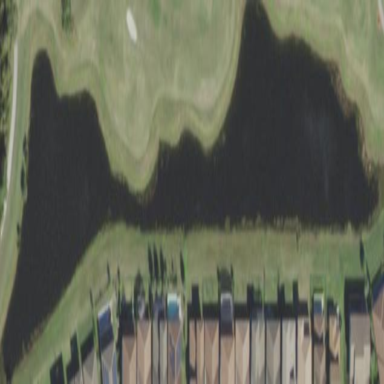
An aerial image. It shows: Scenic view of water hazard on golf course. The natural water feature adds beauty to the landscape.